Question: On an app page in the play store there is a button which allows the user to share the app he/she is looking at, with fx facebook and google+. Is there a way i can create a shortcut from my app to this action. I know how to create an intent which opens a desired app page, but can you send the user directly to such an action.
Thanks Very much
Screenshot: (I'm talking about the blue highlighted button in the top)

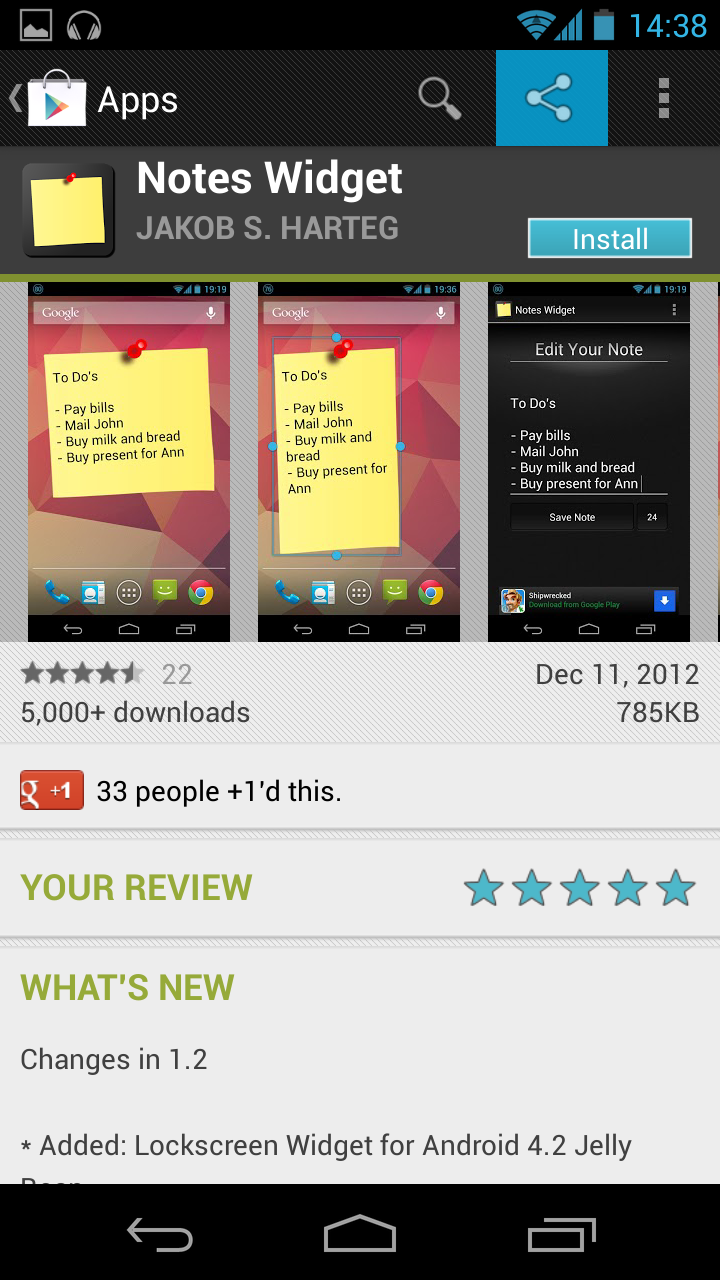
Answer: You can of course create it.
This link from Android Developers Blog explains exactly what you want.
<URL>
UPDATE:
Sorry I misread your question. If you want to directly connect to the action in play store, it's not possible. You will not have control over it.